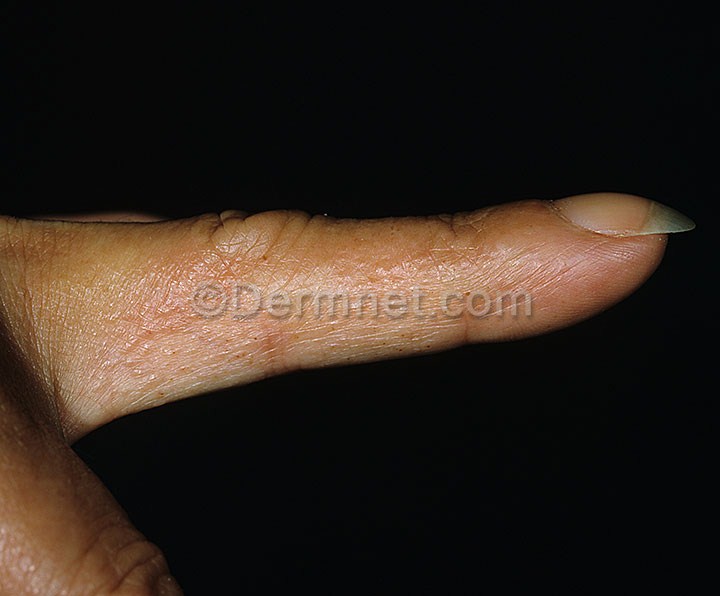
Disease: Eczema Photos